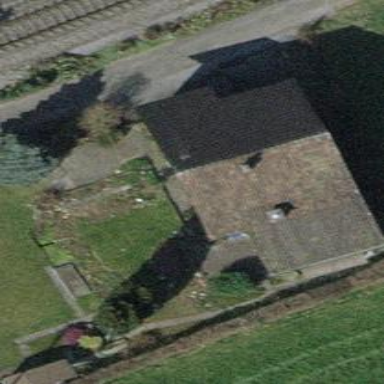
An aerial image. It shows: Detached building.